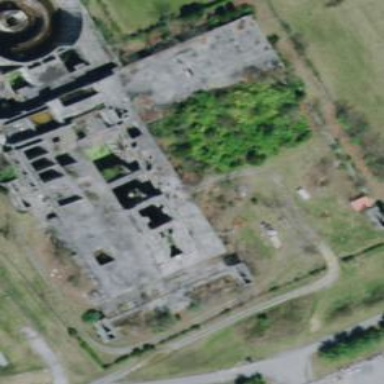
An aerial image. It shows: Industrial ruins with historic significance.